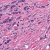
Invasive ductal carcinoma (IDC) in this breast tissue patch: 1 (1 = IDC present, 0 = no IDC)